Question: I am wrote the code with bugs.
Example:
'''
(print (/ 1 0))
'''
I am trying compile with C-c C-c.
And catch the error with stack frame.
I want see line in the code where an error occured. Clicked 'v' on line in stack frame and catched error.
'''
Error: Cannot find source location for: #<COMPILED-CODE-LOCATION
(SB-C::VARARGS-ENTRY /)>
'''
How can I go to the line in my code?
:

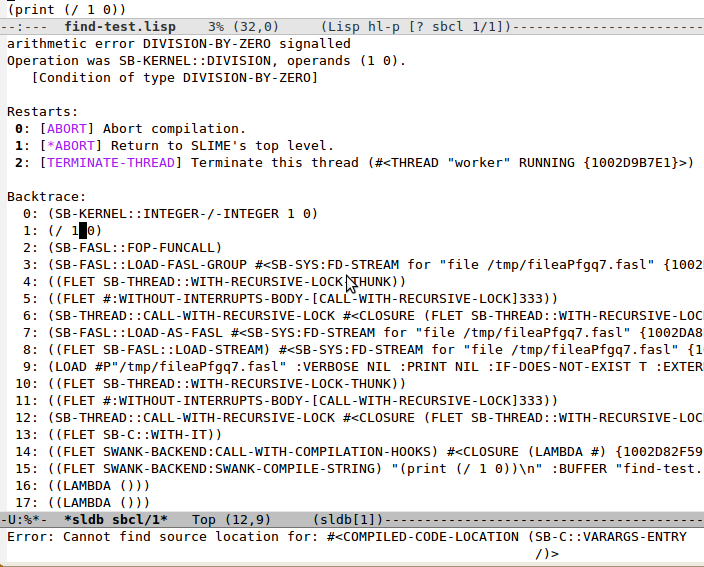
Answer: As you can see from the error, the line you want to jump to, is somewhere in package 'SB-C', which is part of SBCL. If you don't have SBCL sources (you've installed a binary or deleted them), you should get them (relevant to your current SBCL version) and then link them up in '.sbclrc' like this (according to <URL>:
'''
(setf (logical-pathname-translations "SYS")
'(("SYS:SRC;**;*.*.*" #P"/opt/sbcl/src/**/*.*")
("SYS:CONTRIB;**;*.*.*" #P"/opt/sbcl/contrib/**/*.*")))
'''
Or just compile SBCL from source and it will know, where they are.